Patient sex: M
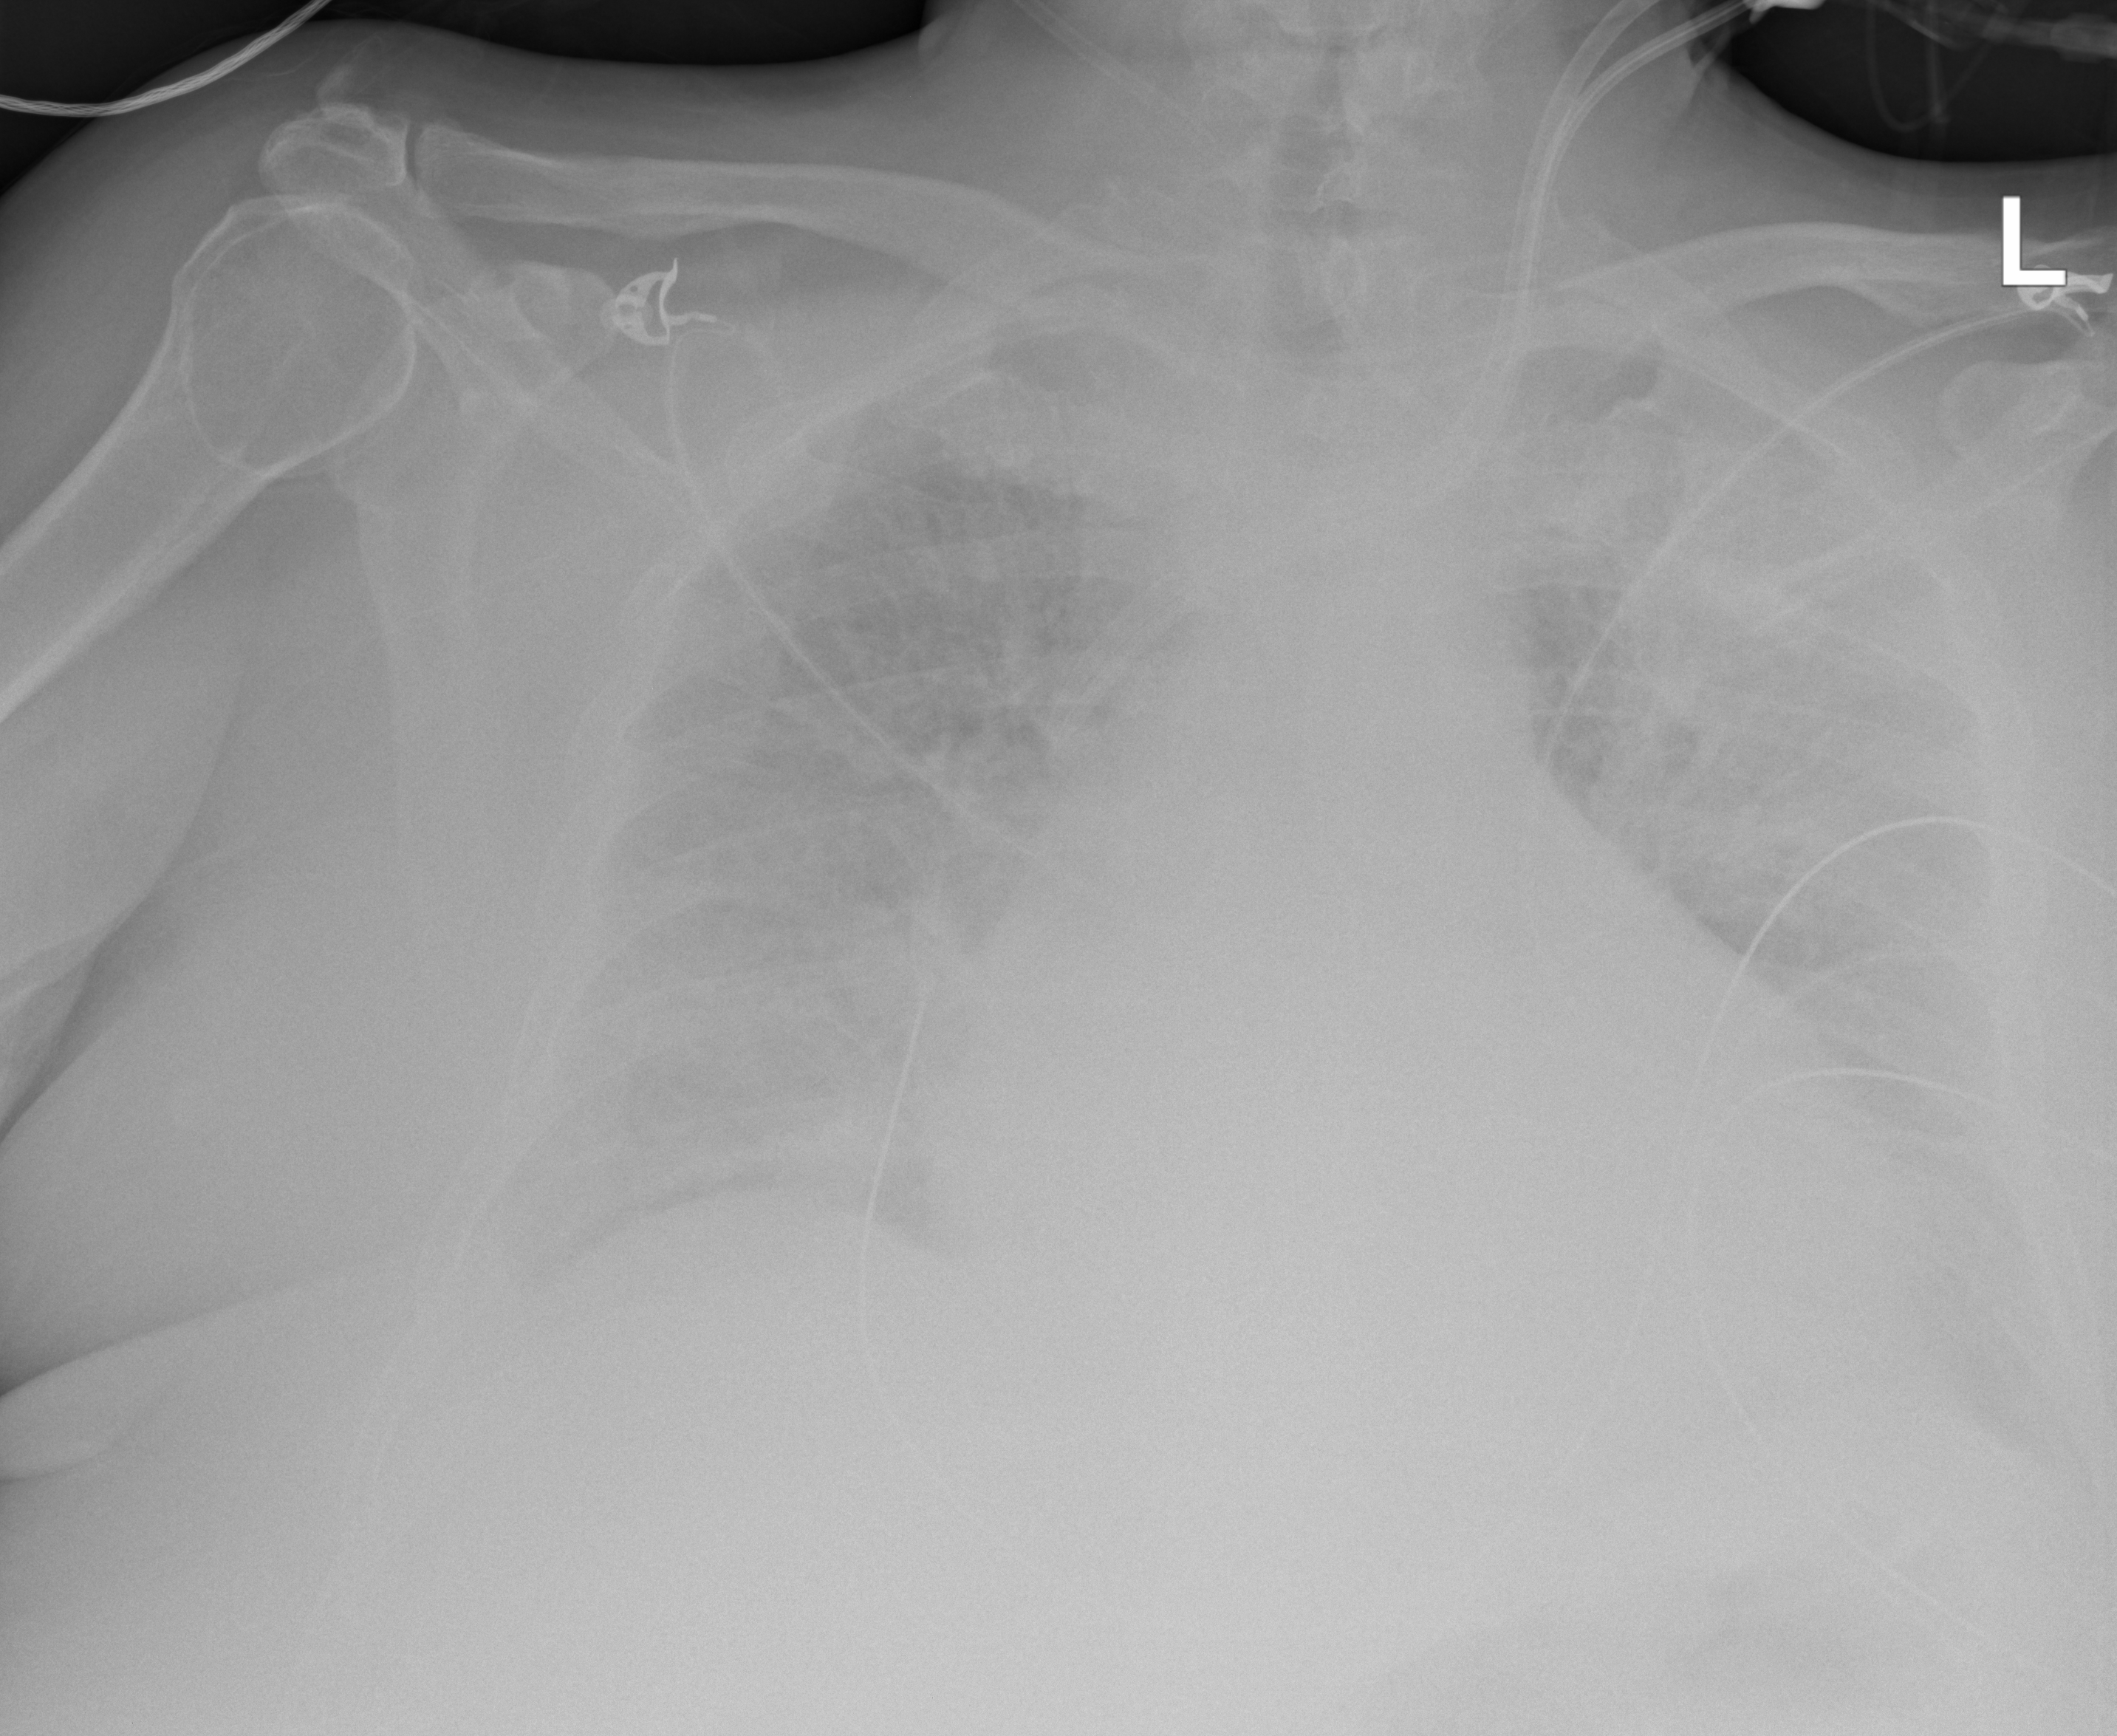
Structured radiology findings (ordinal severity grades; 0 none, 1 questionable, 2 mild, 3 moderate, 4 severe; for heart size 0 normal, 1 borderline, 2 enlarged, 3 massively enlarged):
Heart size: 2
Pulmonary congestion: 3
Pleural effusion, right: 2
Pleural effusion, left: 2
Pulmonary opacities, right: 2
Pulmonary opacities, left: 2
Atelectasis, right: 3
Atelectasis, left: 0